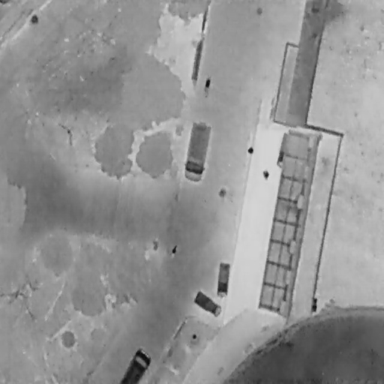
There are seven objects shown in the infrared image, including four OtherVehicles, and three People.